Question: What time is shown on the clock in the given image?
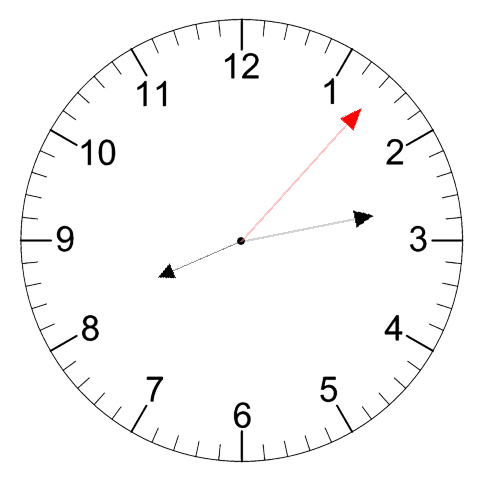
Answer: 08:13:07